Question: I am trying to create a dialog box with 'Textview' in android like:

For creating the 'Textview', I am using following function 'object.settype(textviewobject)' but there is no success.
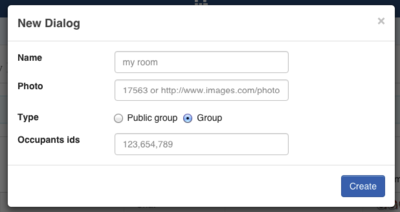
Answer: Use this:-
'''
private void fn_showAlertDialog() {
new AlertDialog.Builder(YourActivity.this)
.setTitle("Title of your dialog")
.setMessage("Text that you want to show.")
.setCancelable(false)
.setPositiveButton(android.R.string.yes, new DialogInterface.OnClickListener() {
public void onClick(DialogInterface dialog, int which) {
//do your task
dialog.cancel();
}
})
.setNegativeButton(android.R.string.no, new DialogInterface.OnClickListener() {
public void onClick(DialogInterface dialog, int which) {
//do your task
dialog.cancel();
}
})
.setIcon(android.R.drawable.ic_dialog_alert)
.show();
}
'''